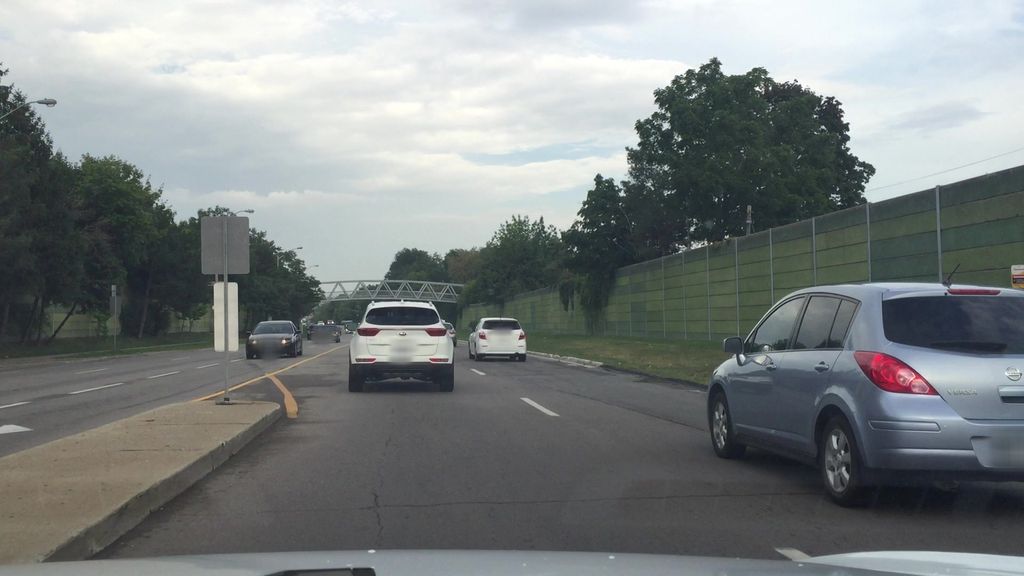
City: toronto